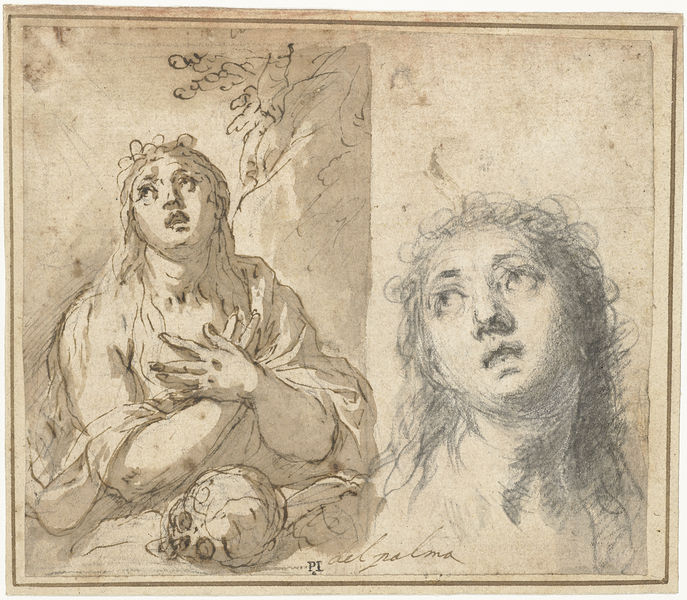
Titel: Boetvaardige Magdalena in een landschap
Künstler: Jacopo (il Giovane) Palma
Standort: Amsterdam
Institution: Rijksmuseum
Schlagwörter: hands, religious, white, women, black, face, female, gray, hair, lady, nose, old, portrait, woman, print, two, brown, hand, food, naked, tree, crossed, girl, head, young, eyes, drawing, paper, black and white, shadow, chin, mother, mouth, illustration, sketch, curls, pen, tragedy, tragic, breast, human, madonna, arms, leaves, neck, ink, draft, study, pencil, religion, finger, fingers, lips, pen and ink, crayon, drama, dramatic, mary, pray, praying, skull, scull, exercise, sorrow, spirit, amr, boobs, tits, scetch, copy, moth, shaded, lament, papyrus, pi, backround, hea, crossed arms, crossed hands, hand drawn, del palma, palma, penic, horrified, zoom, reuben, grye